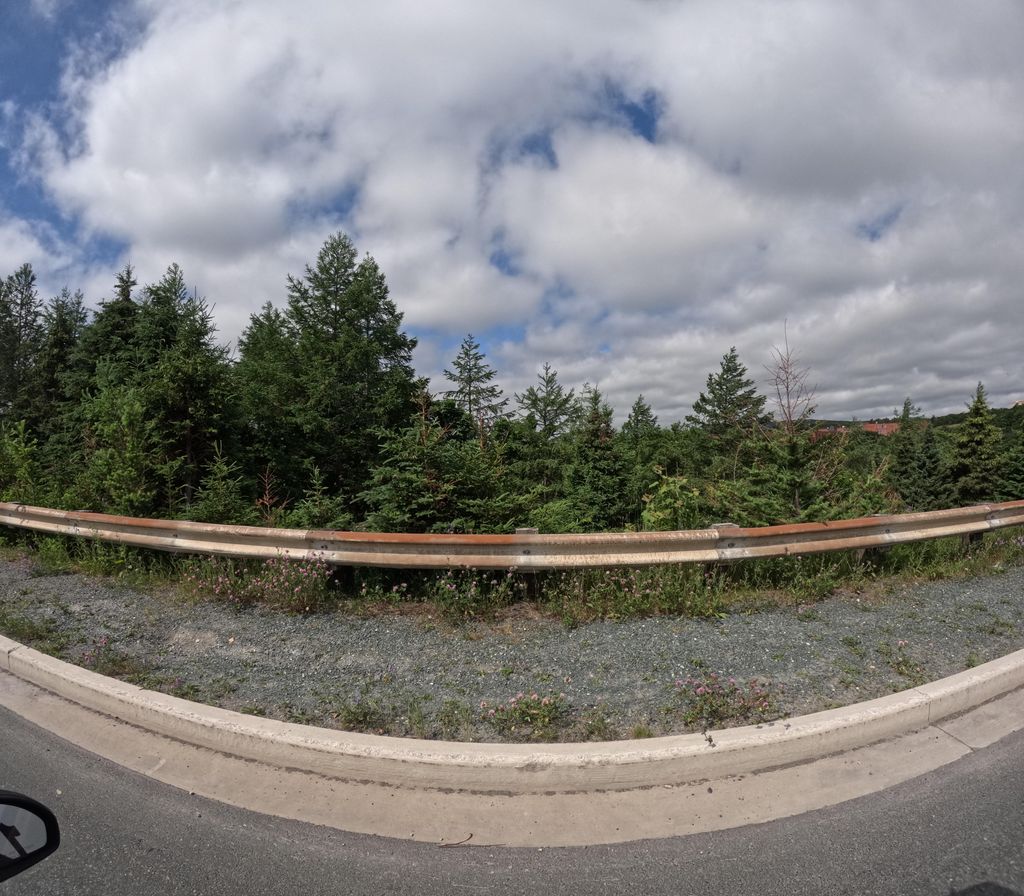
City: st_johns